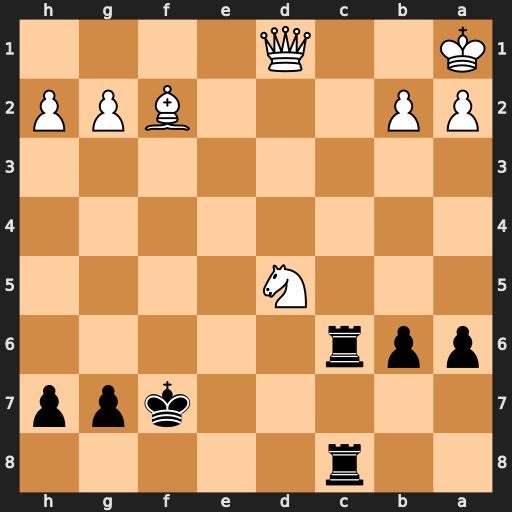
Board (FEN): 2r5/5kpp/ppr5/3N4/8/8/PP3BPP/K2Q4
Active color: b
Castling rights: -
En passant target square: -
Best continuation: Rc1+ Qxc1 Rxc1#